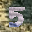
Label: 5